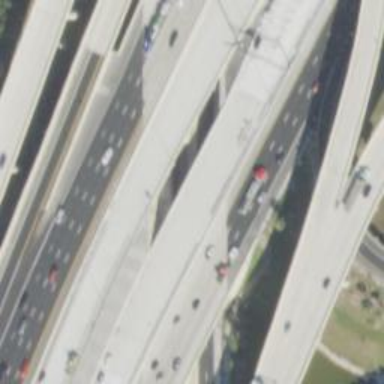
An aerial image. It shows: Bridge over motorway.